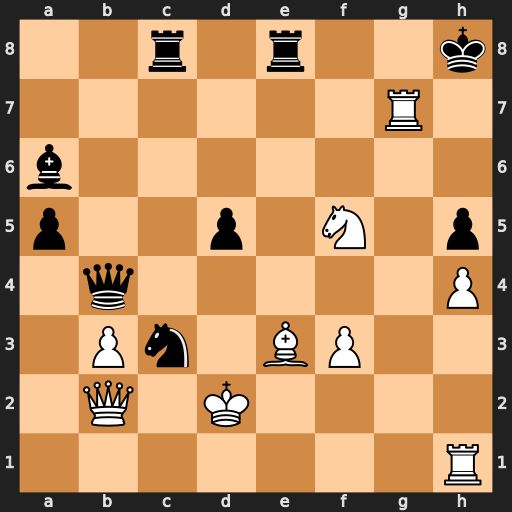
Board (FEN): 2r1r2k/6R1/b7/p2p1N1p/1q5P/1Pn1BP2/1Q1K4/7R
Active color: w
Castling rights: -
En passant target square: -
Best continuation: Rg6 Rxe3 Rh6+ Kg8 Rg1+ Kf8 Rf6+ Ke8 Kxe3